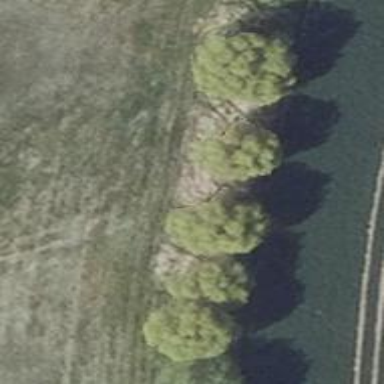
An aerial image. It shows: Row of deciduous broadleaved trees.